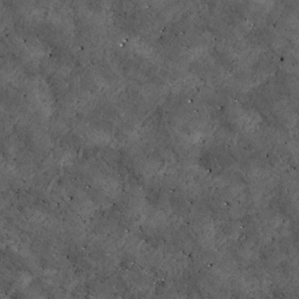
Label: non_frost